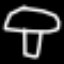
Label: mushroom